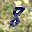
Label: 8